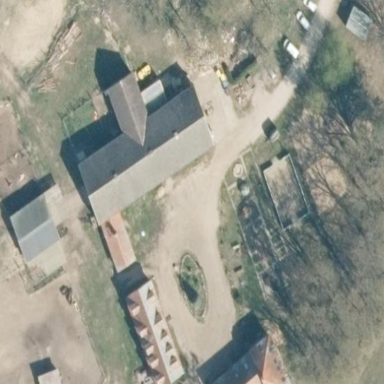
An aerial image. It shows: Farmyard area.